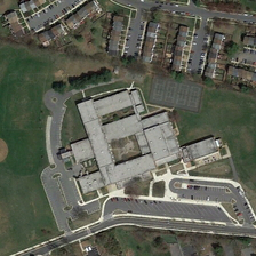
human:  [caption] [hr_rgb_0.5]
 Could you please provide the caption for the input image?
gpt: A large building is close to four tennis courts and two baseball fields.

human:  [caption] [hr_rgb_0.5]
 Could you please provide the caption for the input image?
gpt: The huge building is close to four tennis courts and two baseball fields.

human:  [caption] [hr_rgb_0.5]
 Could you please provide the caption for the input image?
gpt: A large building near four tennis courts and two baseball fields.

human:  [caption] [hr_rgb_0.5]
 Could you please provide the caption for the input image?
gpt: The large building is close to four tennis courts and two baseball fields.

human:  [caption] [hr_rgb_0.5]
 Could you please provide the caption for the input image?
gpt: A large building is close to four tennis courts and two baseball fields.